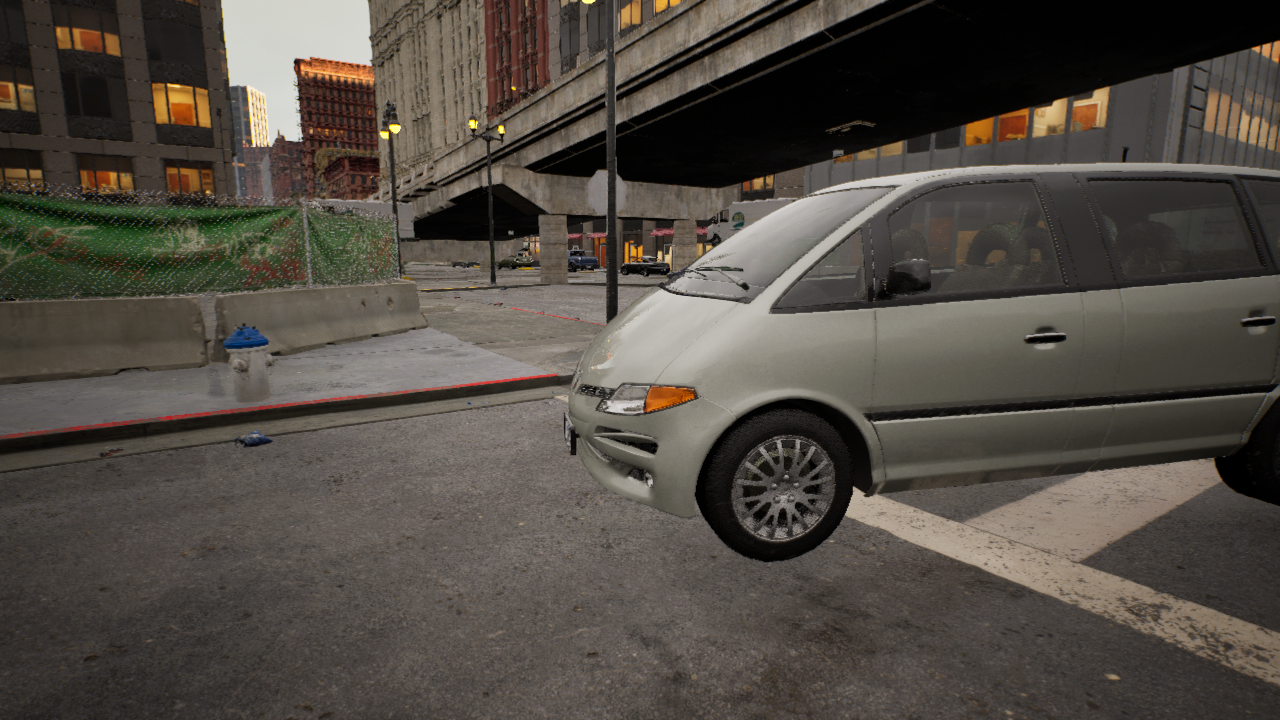
Venue: intersection
Lighting: golden hour
Vehicle rig: minivan